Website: crate-barrel
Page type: account-selection
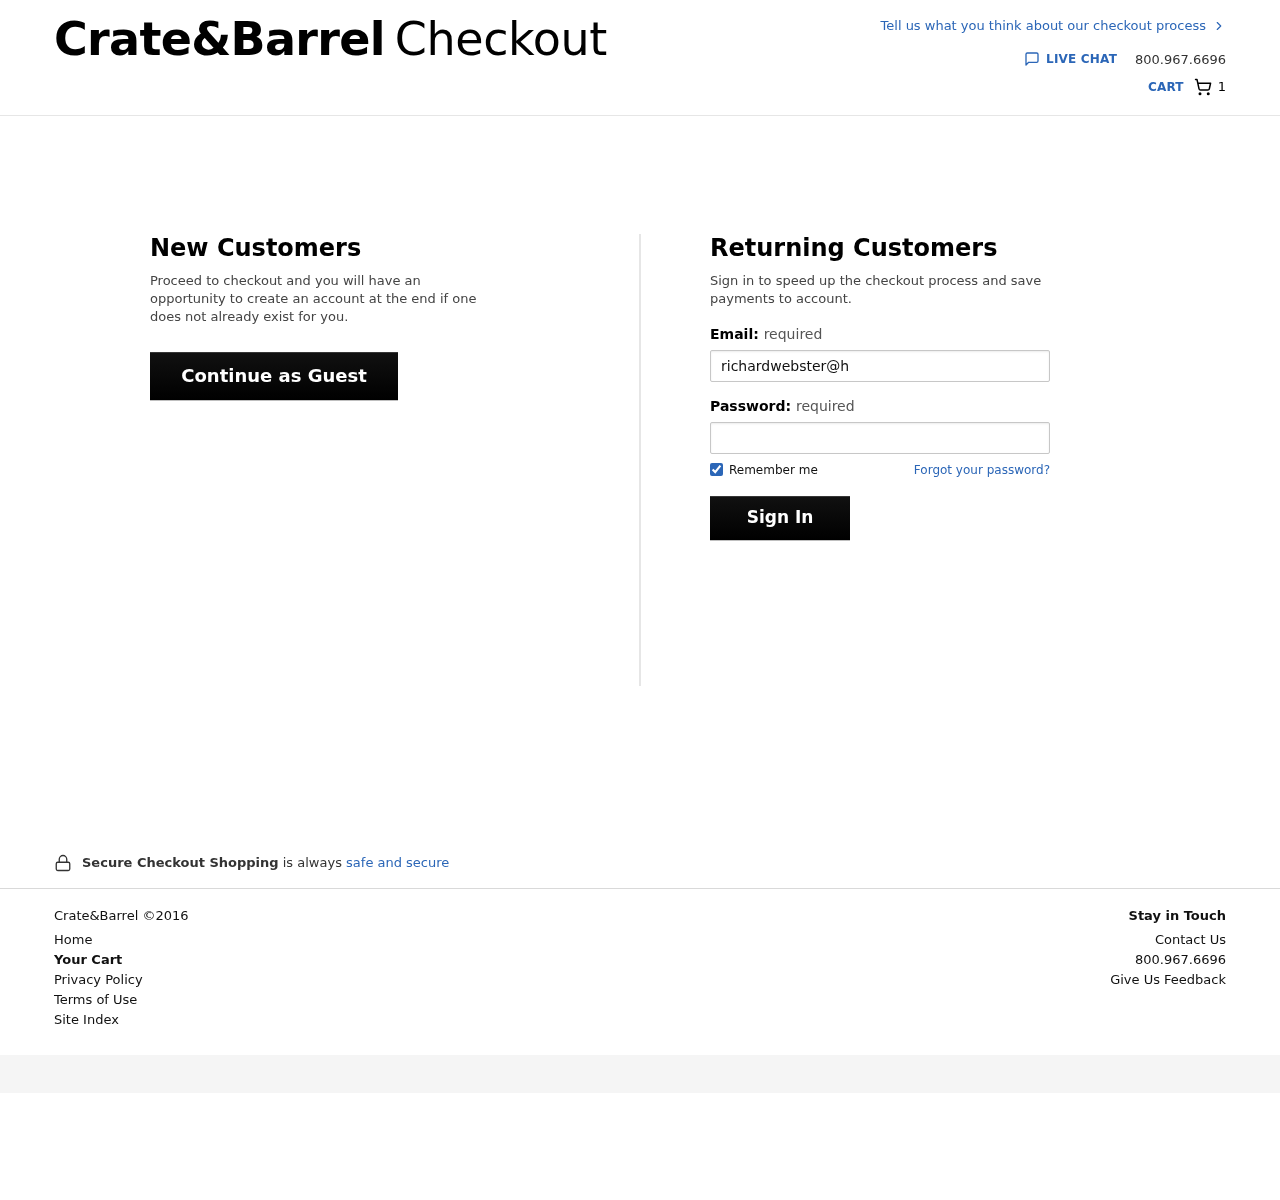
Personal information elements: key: PII_EMAIL
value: richardwebster@hotmail.com
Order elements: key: ORDER_NUM_ITEMS
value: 1